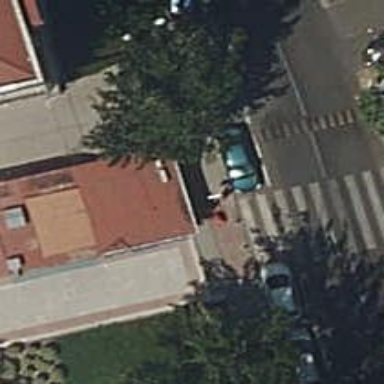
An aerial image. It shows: Bollard barrier.